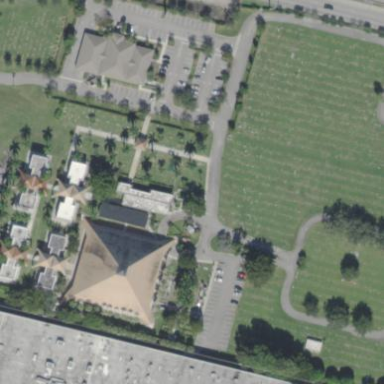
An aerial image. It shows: Cemetery.